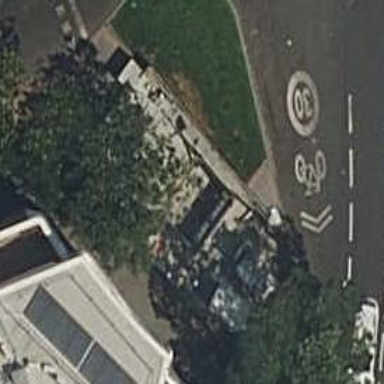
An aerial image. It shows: Subway entrance.